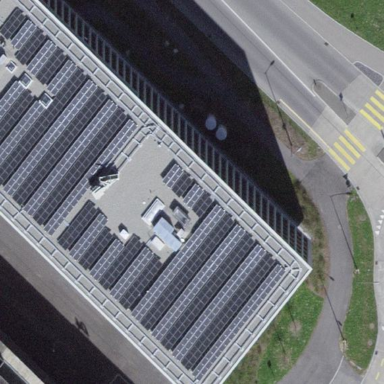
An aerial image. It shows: Solar power generator.